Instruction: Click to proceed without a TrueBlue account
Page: checkout
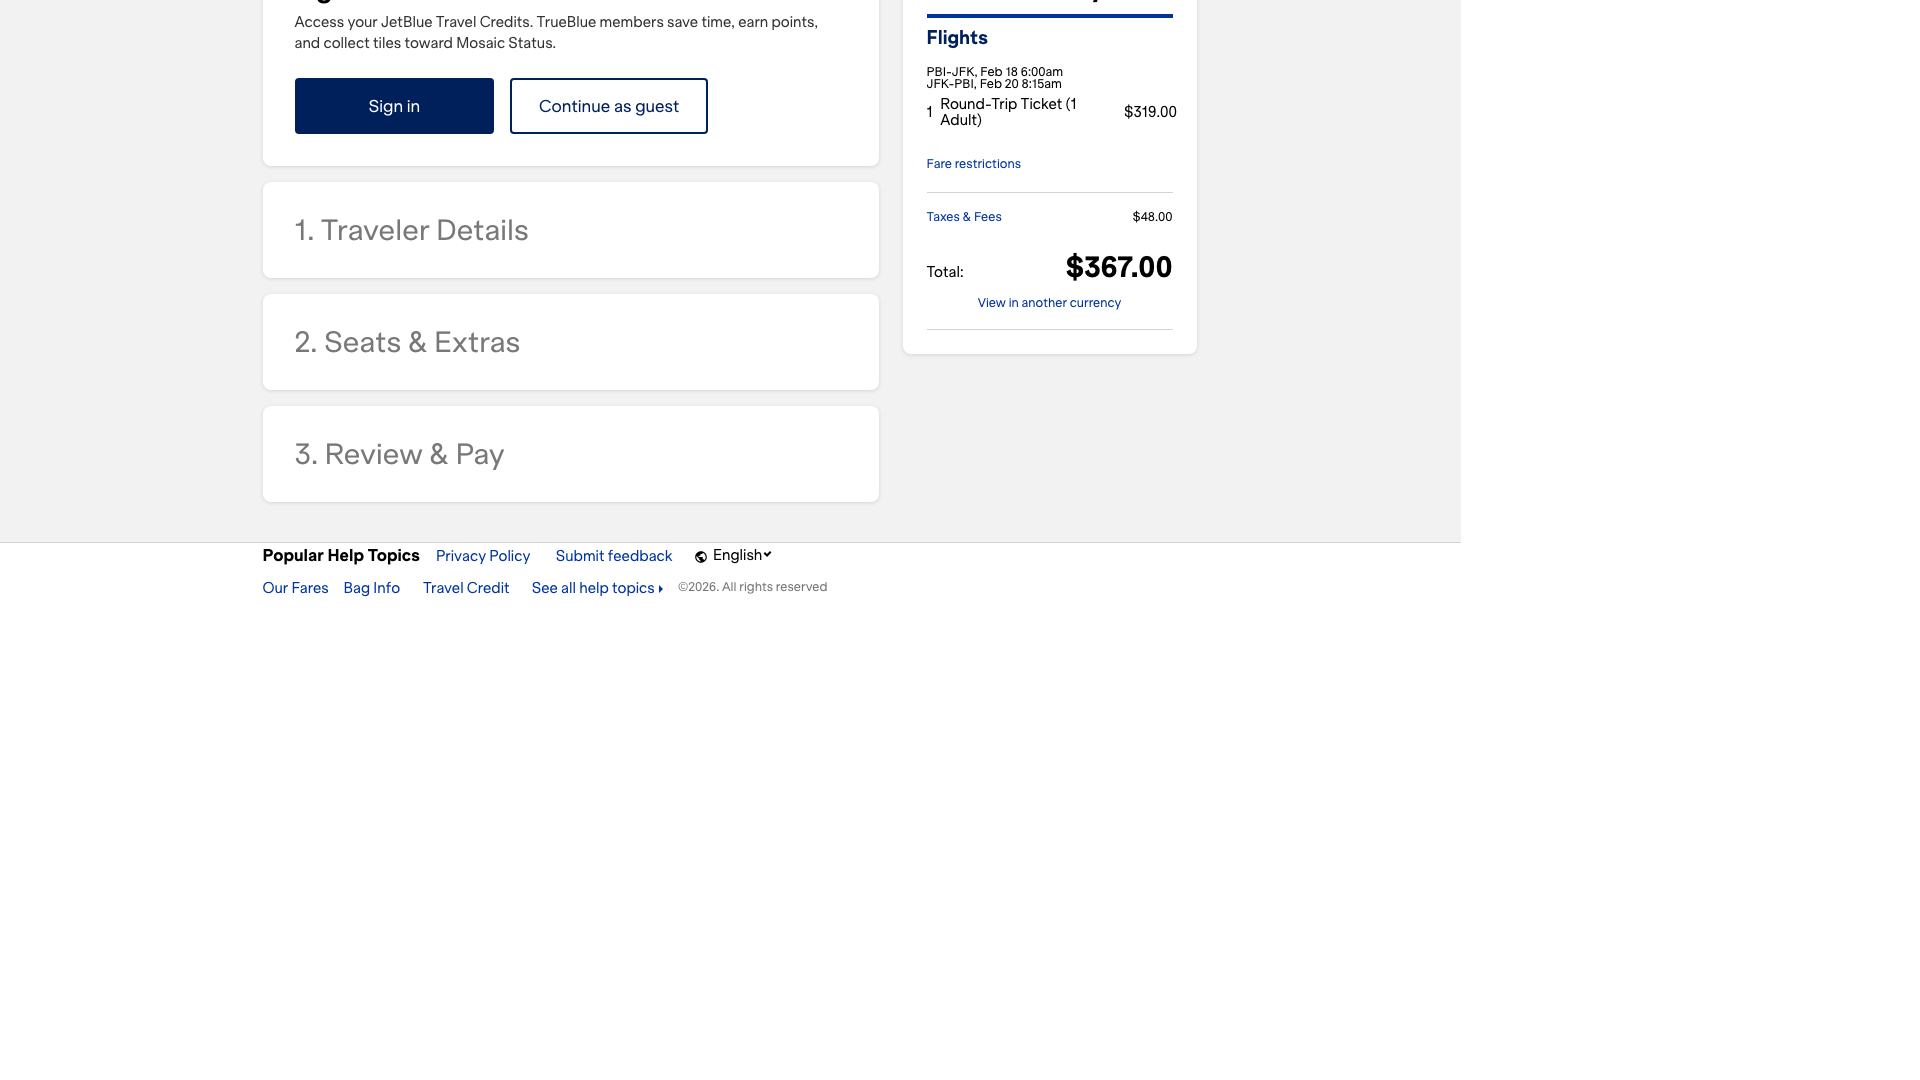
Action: click